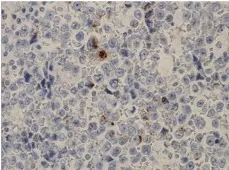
Immunohistochemical examination revealed that the gallbladder tumor was not similar to the original nasal melanoma. HMB-45 staining was far less positive in the gallbladder tumor than in the nasal tumor. (c) Nasal tumor, HE staining.
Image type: pathology (immunostaining)